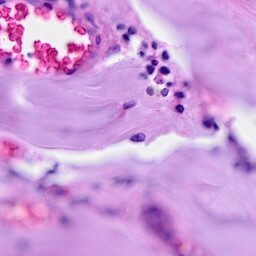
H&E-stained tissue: Breast